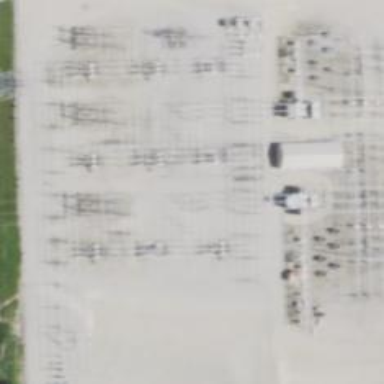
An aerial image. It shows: Switch used for power control.